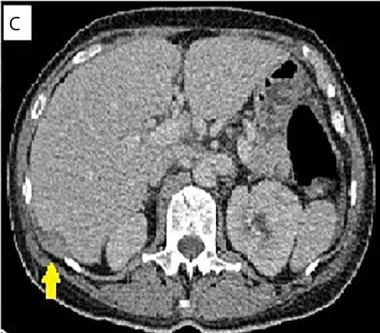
Image of pelvic tumor and metastasis. (C) Sub-diaphragmatic seeding.
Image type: radiology (ct)